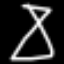
Label: hourglass